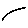
Label: moon